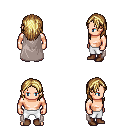
a pixel art fantasy rpg character, male body template, human, light skin, gray cape, white pants, blonde long hairstyle, brown shoes, four views (front, back, left, right), 2x2 character sprite sheet, small pixel art, hard edges, no anti-aliasing